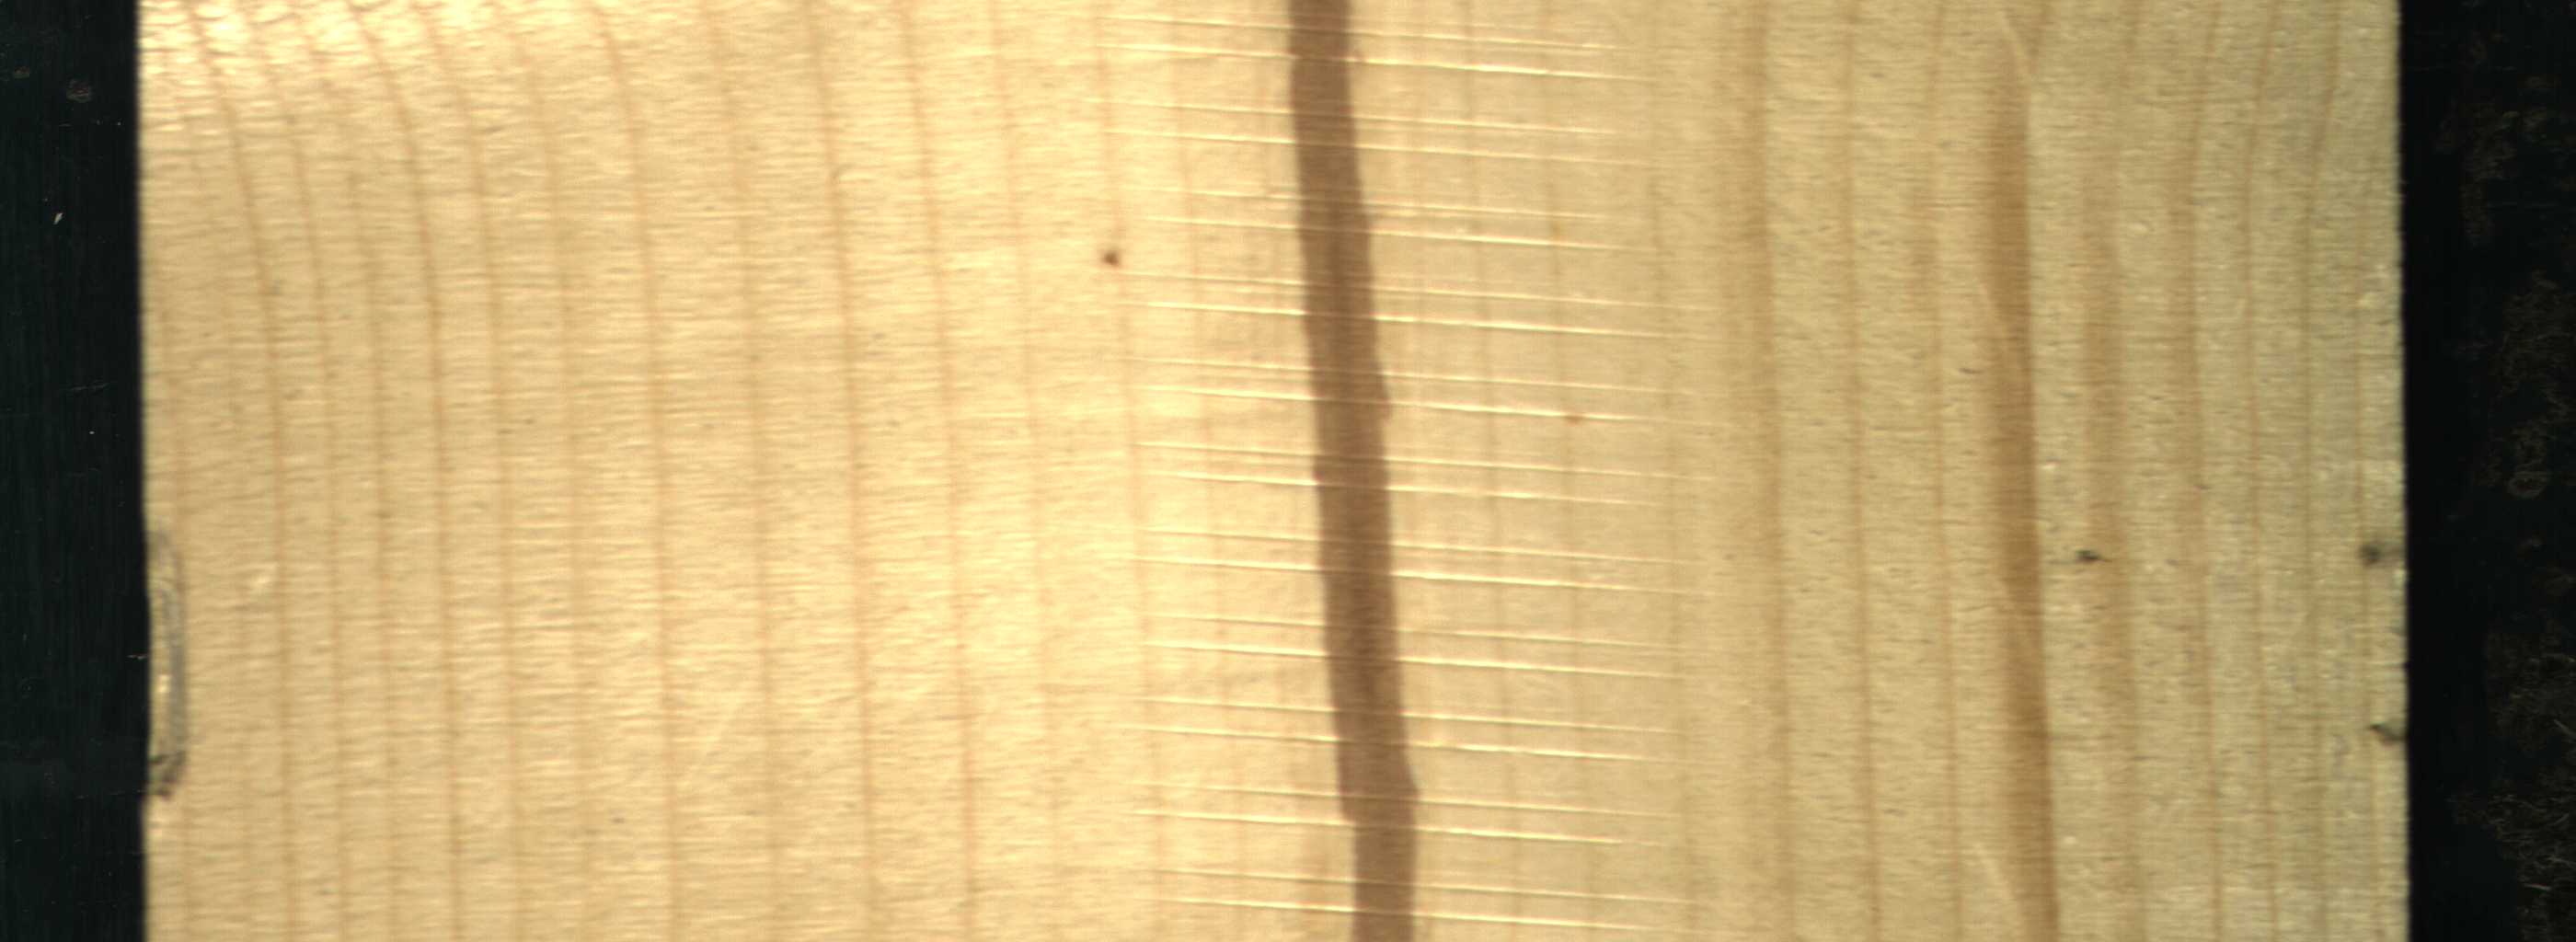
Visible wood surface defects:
Marrow